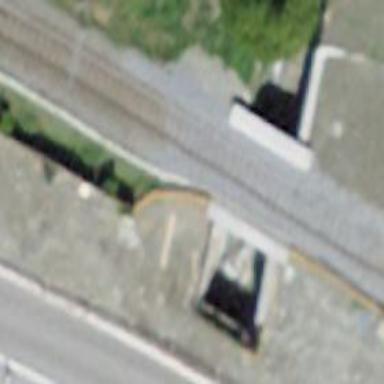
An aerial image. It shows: Bridge with electrified railway tracks featuring contact line.